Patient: sex M, age 72
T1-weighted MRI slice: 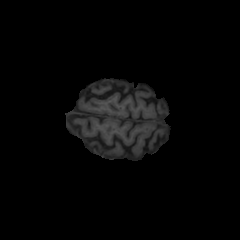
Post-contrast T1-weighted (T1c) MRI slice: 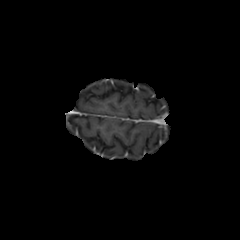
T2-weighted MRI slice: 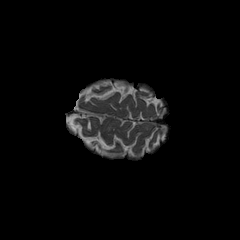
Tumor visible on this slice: no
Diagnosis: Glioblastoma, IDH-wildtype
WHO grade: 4